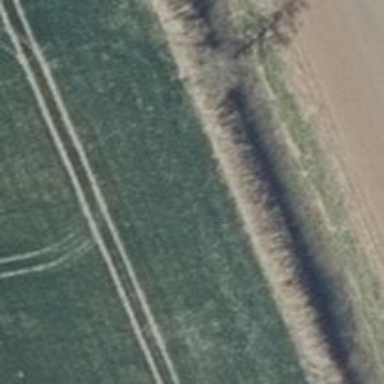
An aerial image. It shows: Row of deciduous broadleaved trees.